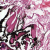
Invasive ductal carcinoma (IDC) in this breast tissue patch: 0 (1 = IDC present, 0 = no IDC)